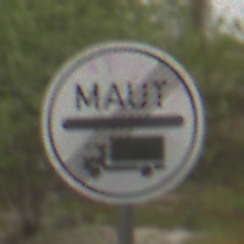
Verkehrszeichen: EndeMautpflicht
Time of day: MorningAfternoon
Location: Outdoor (Nature)
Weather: Overcast
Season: NotSpecified
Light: Natural